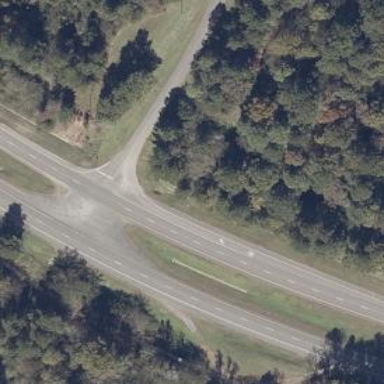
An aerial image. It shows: Primary highway with asphalt surface that includes dual carriageway.